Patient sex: F
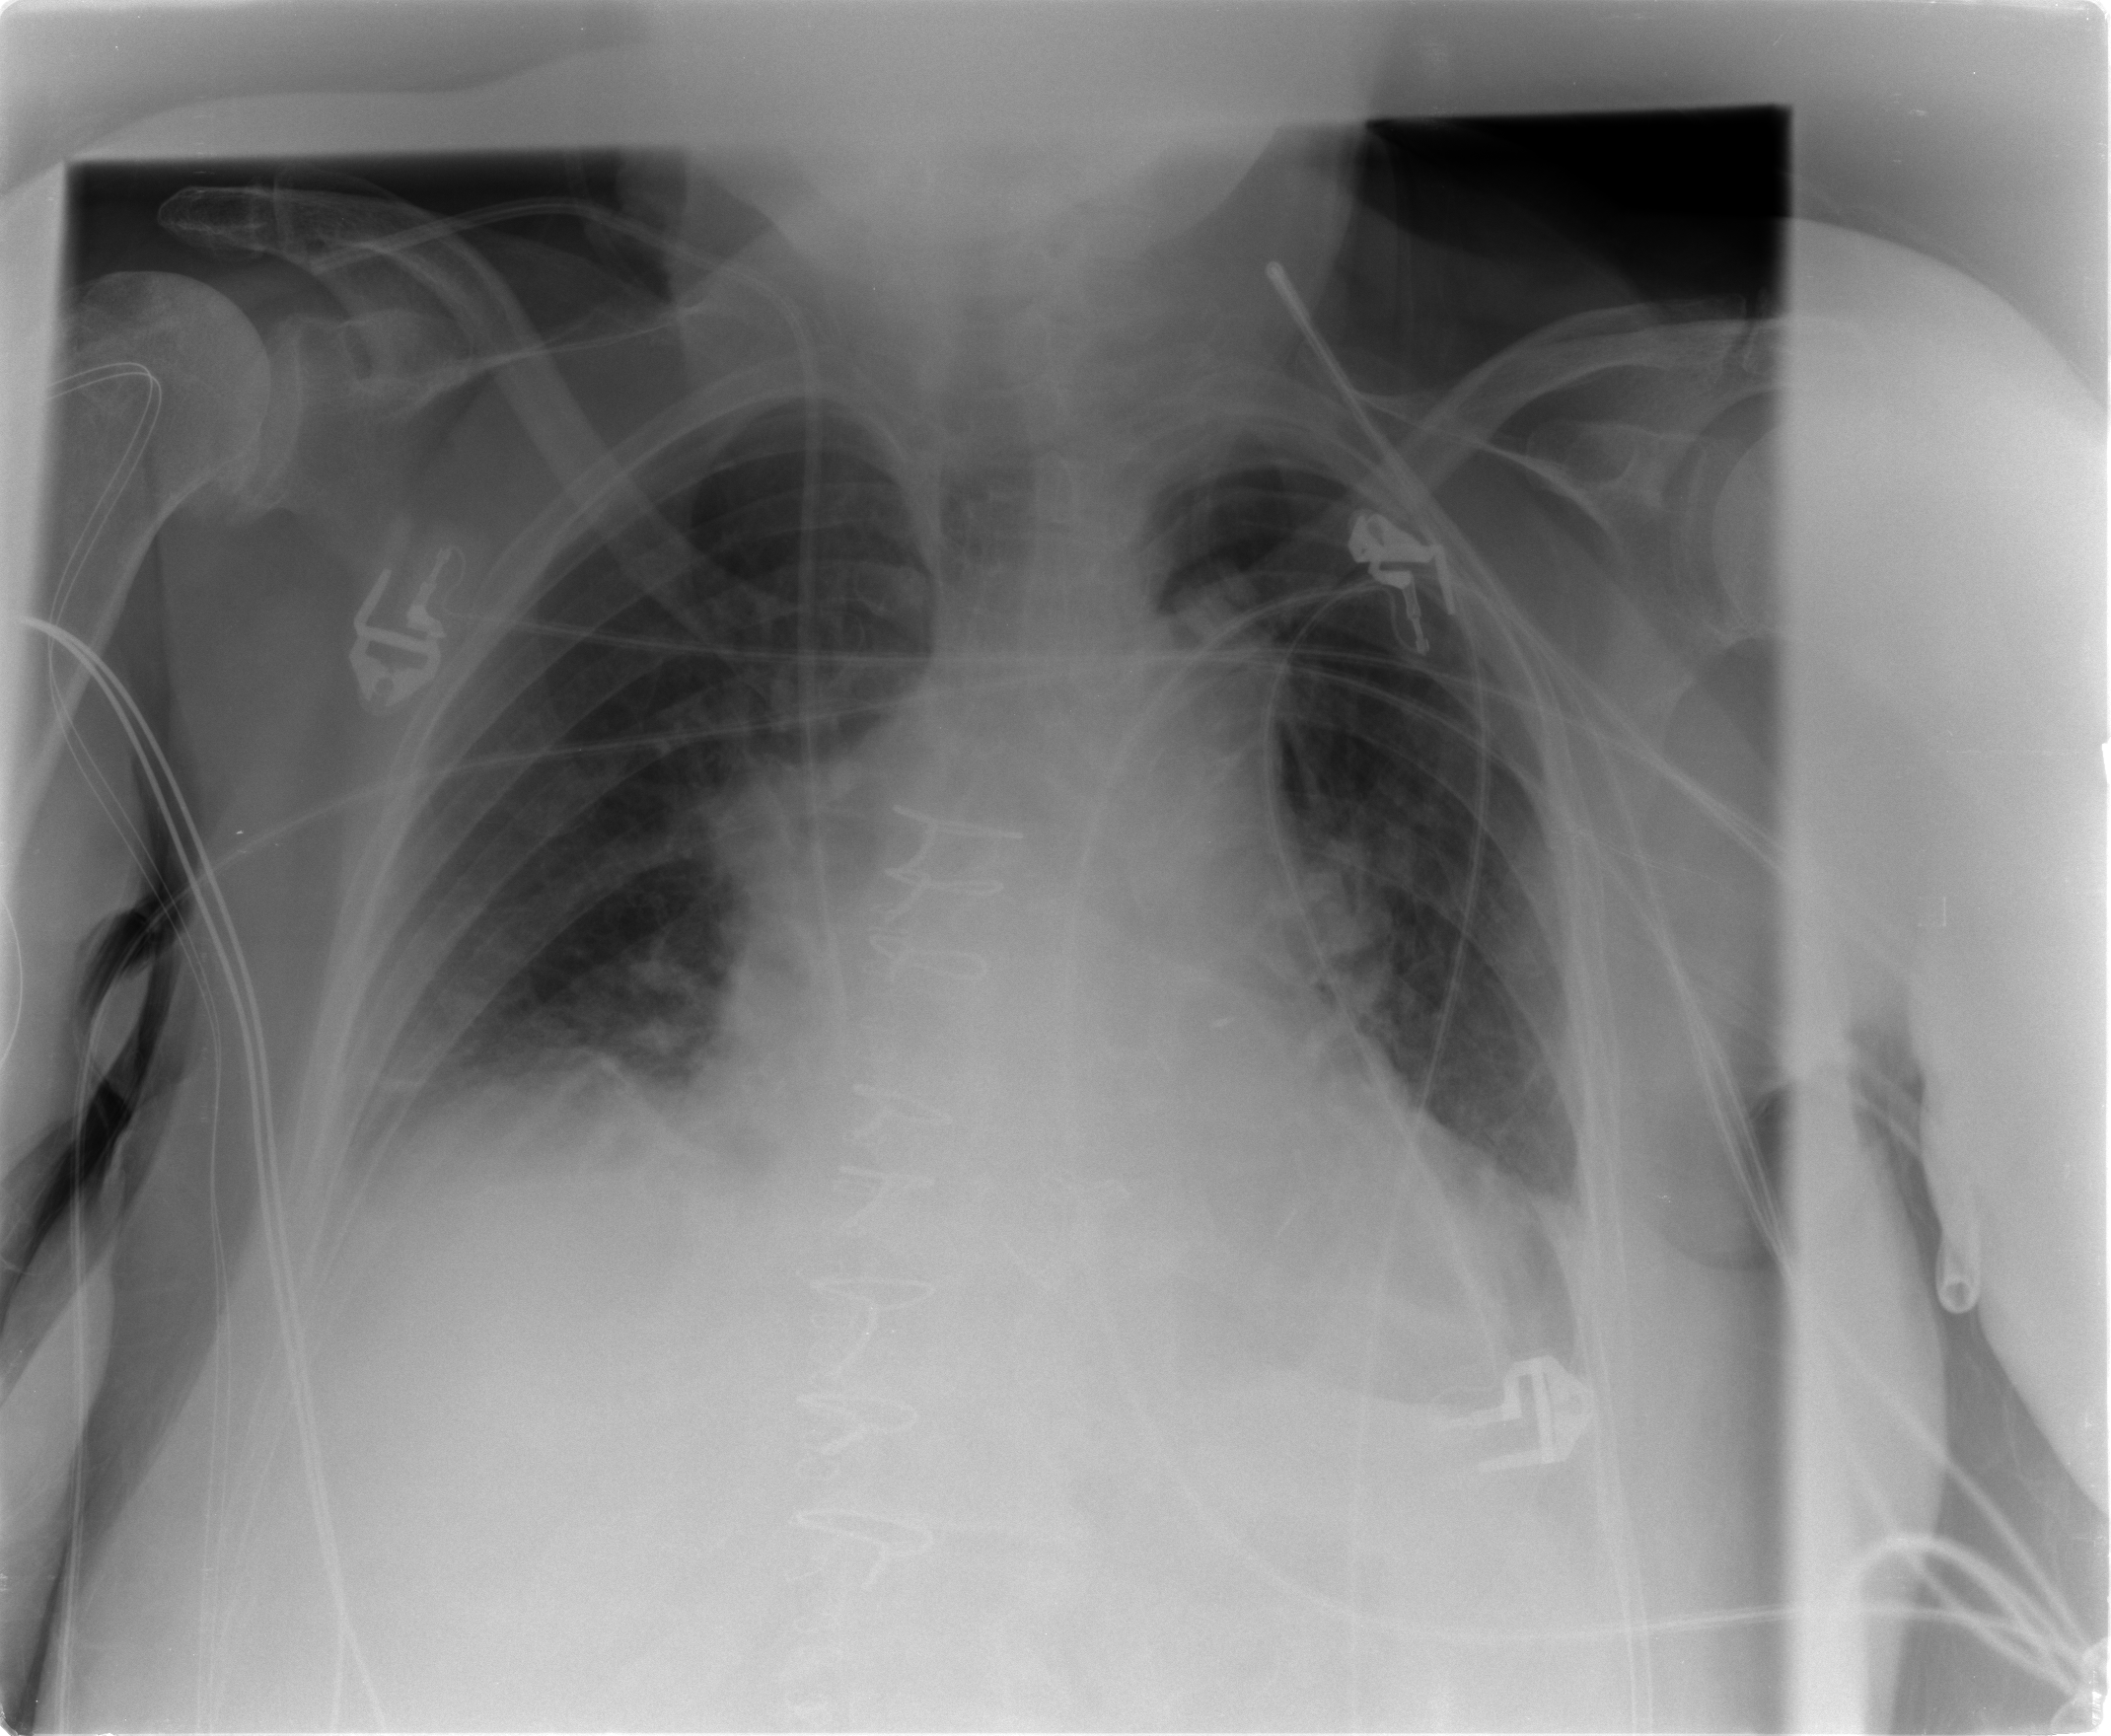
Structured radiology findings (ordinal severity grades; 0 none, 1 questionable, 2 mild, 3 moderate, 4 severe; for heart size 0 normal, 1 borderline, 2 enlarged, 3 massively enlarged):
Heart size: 2
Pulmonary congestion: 1
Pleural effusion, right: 1
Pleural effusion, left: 1
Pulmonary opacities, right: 0
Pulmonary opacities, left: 0
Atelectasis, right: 2
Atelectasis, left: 2